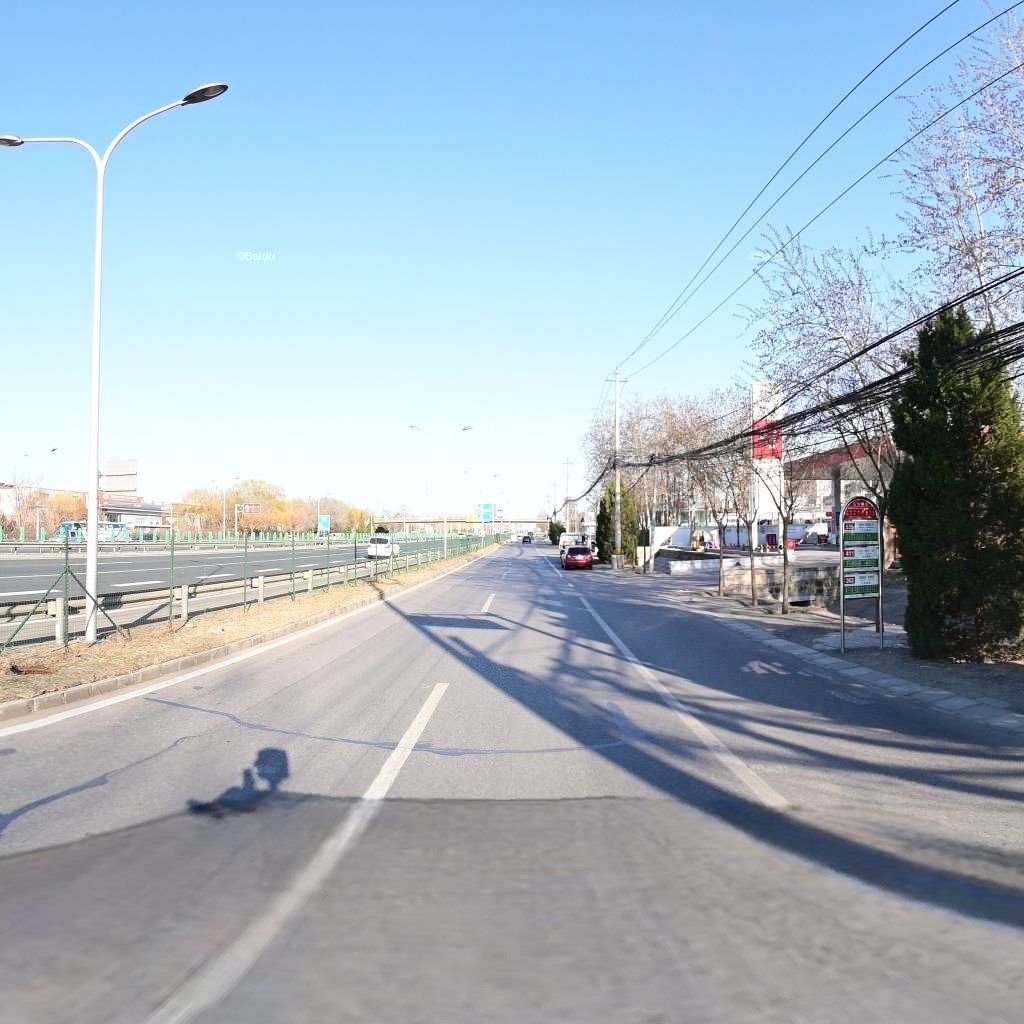
Region: Chaoyang
Road damage annotations: longitudinal patch, transverse patch